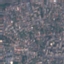
Land use / land cover class: Residential